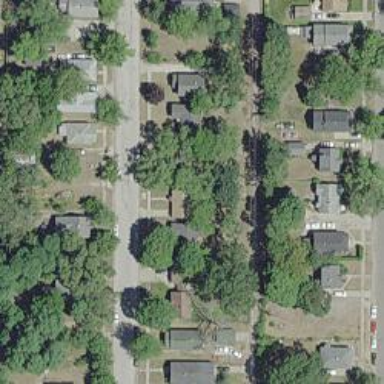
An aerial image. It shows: Alley classified as service road.